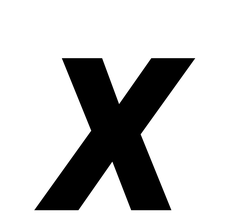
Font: Roboto-Italic_Bold_Italic